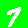
Digit: 7